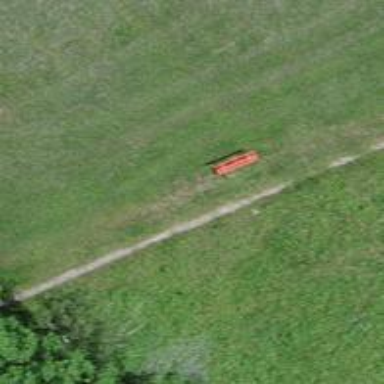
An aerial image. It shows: Red bench.